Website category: auto
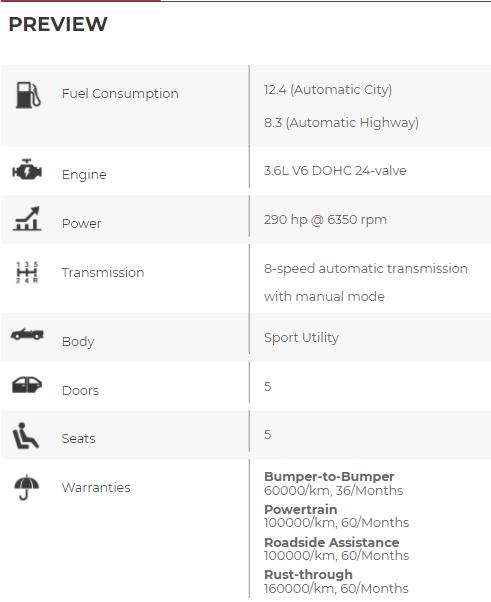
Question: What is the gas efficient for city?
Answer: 12.4 (Automatic City)

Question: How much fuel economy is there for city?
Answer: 12.4 (Automatic City)

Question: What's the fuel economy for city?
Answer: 12.4 (Automatic City)

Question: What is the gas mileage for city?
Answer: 12.4 (Automatic City)

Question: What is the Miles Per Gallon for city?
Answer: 12.4 (Automatic City)

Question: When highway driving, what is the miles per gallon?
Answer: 8.3 (Automatic Highway)

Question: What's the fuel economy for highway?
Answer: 8.3 (Automatic Highway)

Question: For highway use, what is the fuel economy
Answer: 8.3 (Automatic Highway)

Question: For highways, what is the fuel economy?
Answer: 8.3 (Automatic Highway)

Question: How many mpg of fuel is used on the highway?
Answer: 8.3 (Automatic Highway)

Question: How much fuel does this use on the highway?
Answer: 8.3 (Automatic Highway)

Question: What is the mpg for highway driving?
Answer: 8.3 (Automatic Highway)

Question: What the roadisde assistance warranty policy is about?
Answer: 100000/km, 60/Months

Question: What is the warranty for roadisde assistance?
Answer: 100000/km, 60/Months

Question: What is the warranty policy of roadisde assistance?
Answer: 100000/km, 60/Months

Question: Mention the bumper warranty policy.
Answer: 60000/km, 36/Months

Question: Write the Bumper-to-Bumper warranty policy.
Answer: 60000/km, 36/Months

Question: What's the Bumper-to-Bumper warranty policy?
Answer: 60000/km, 36/Months

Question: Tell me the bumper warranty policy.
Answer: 60000/km, 36/Months

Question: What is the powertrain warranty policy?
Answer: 100000/km, 60/Months

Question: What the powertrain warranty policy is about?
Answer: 100000/km, 60/Months

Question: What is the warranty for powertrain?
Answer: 100000/km, 60/Months